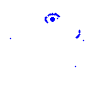
Particle: kaon